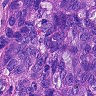
Metastatic tissue present: yes